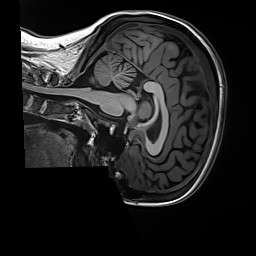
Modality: T1w
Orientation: sagittal
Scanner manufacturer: siemens
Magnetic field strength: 3 T
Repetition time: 2.5 s
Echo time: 0.00299 s